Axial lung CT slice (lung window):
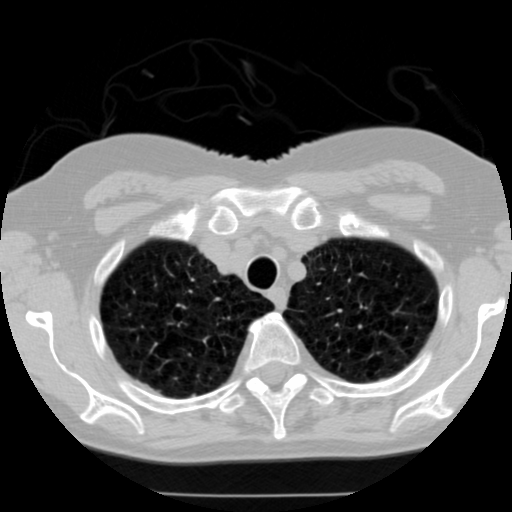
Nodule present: no